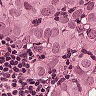
Metastatic tissue present: yes